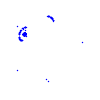
Particle: electron